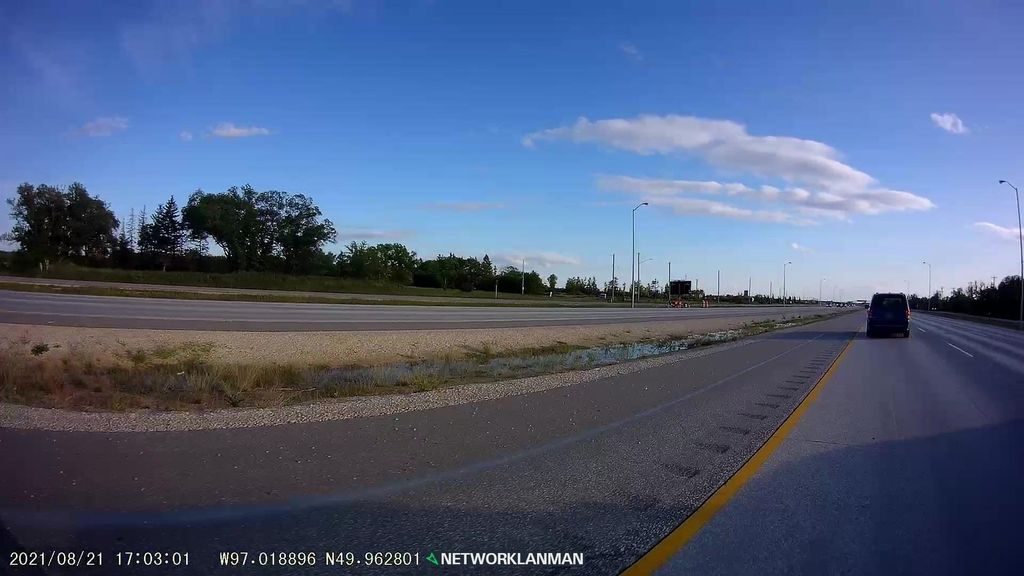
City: winnipeg